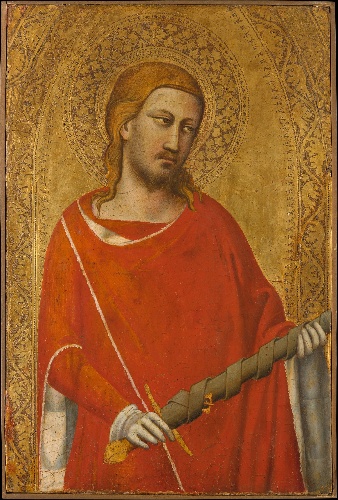
Title: Saint Julian
Artist: Taddeo Gaddi
Artist bio: Italian, Florentine, active by 1334–died 1366
Date: 1340s
Object type: Painting
Classification: Paintings
Medium: Tempera on wood, gold ground
Dimensions: Overall, with added strips, 21 1/4 x 14 1/4 in. (54 x 36.2 cm); painted surface 20 3/4 x 13 7/8 in. (52.7 x 35.2 cm)
Department: European Paintings
Credit line: Bequest of Lore Heinemann, in memory of her husband, Dr. Rudolf J. Heinemann, 1996
Accession year: 1997
Repository: Metropolitan Museum of Art, New York, NY
Tags: Men|Saints|Swords